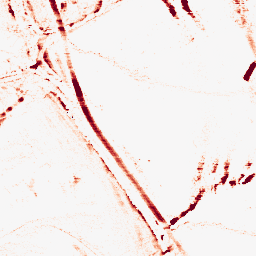
Category: morphological
Decomposition family: morphological_rect
Decomposition parameters: operation: opening
width: 10
height: 3
Upsampling method: regularized
Upsampling parameters: scale: 2
lambda_reg: 0.01
Upsampling scale: 2